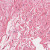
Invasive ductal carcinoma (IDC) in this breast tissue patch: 0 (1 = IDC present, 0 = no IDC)